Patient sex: F
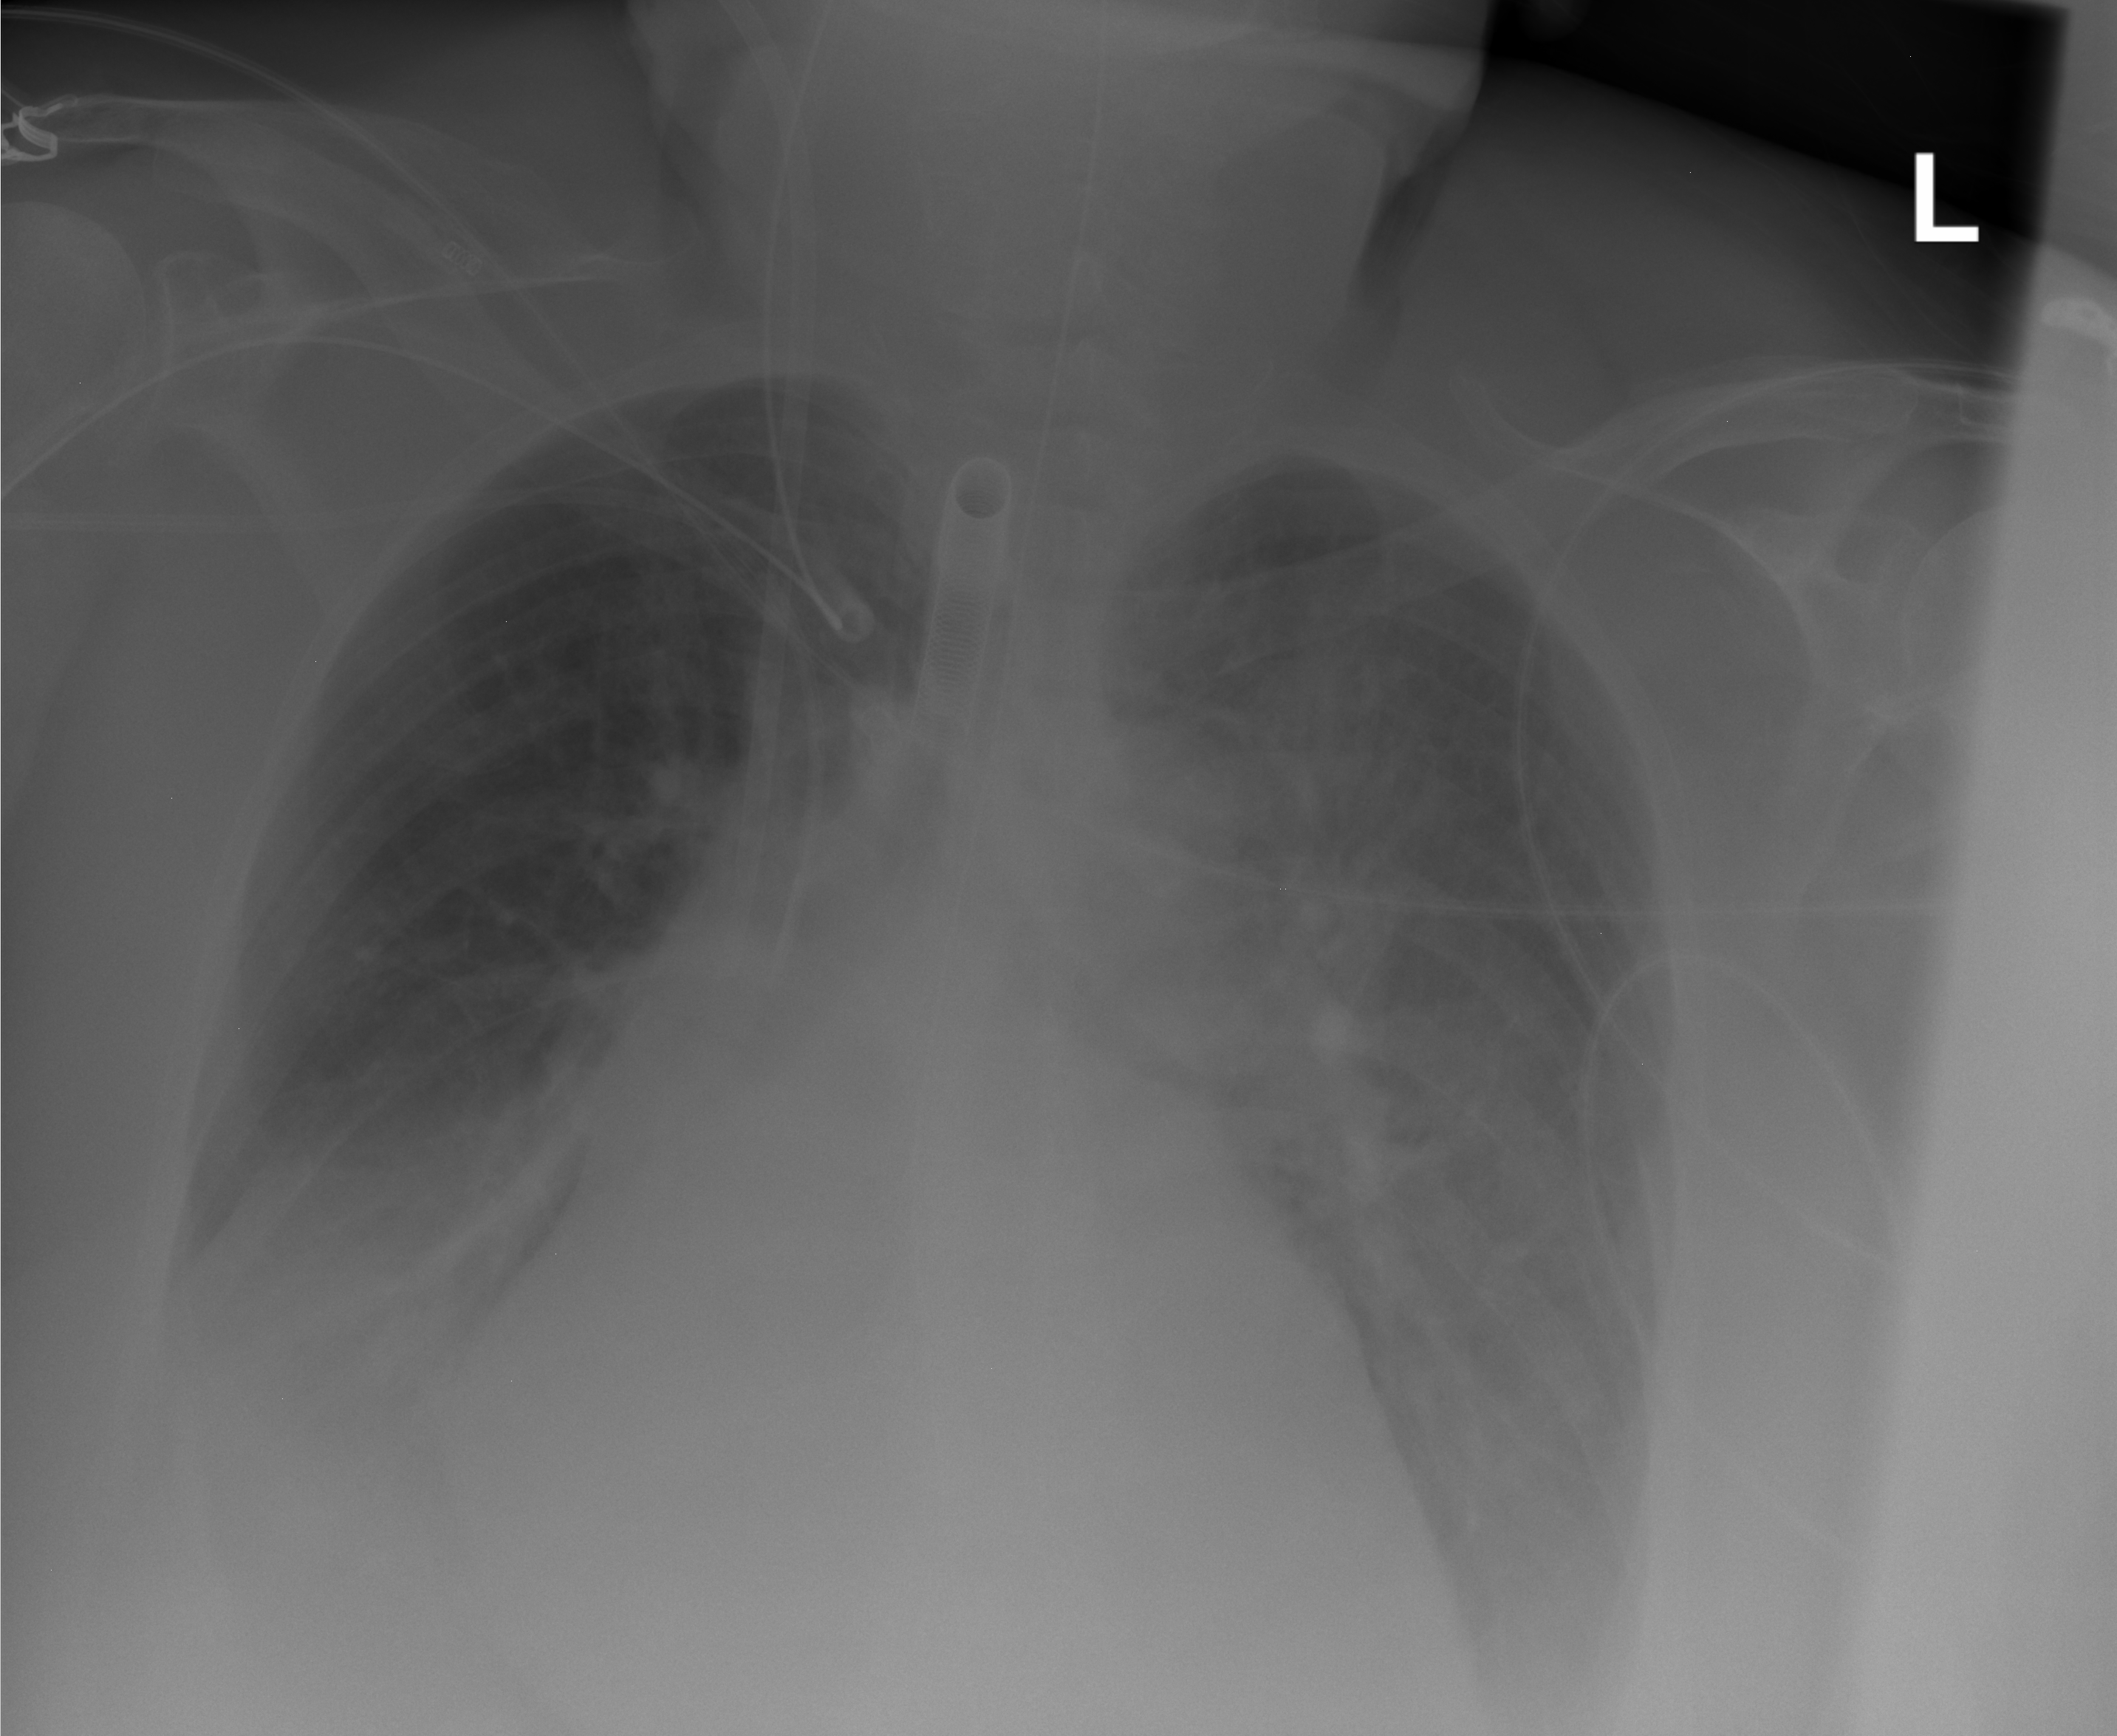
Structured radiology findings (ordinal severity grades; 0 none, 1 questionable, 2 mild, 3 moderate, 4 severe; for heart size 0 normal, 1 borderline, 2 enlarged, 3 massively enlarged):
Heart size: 2
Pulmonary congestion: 3
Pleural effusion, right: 2
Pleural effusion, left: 3
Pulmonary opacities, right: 2
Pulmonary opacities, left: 3
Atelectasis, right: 2
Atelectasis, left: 3